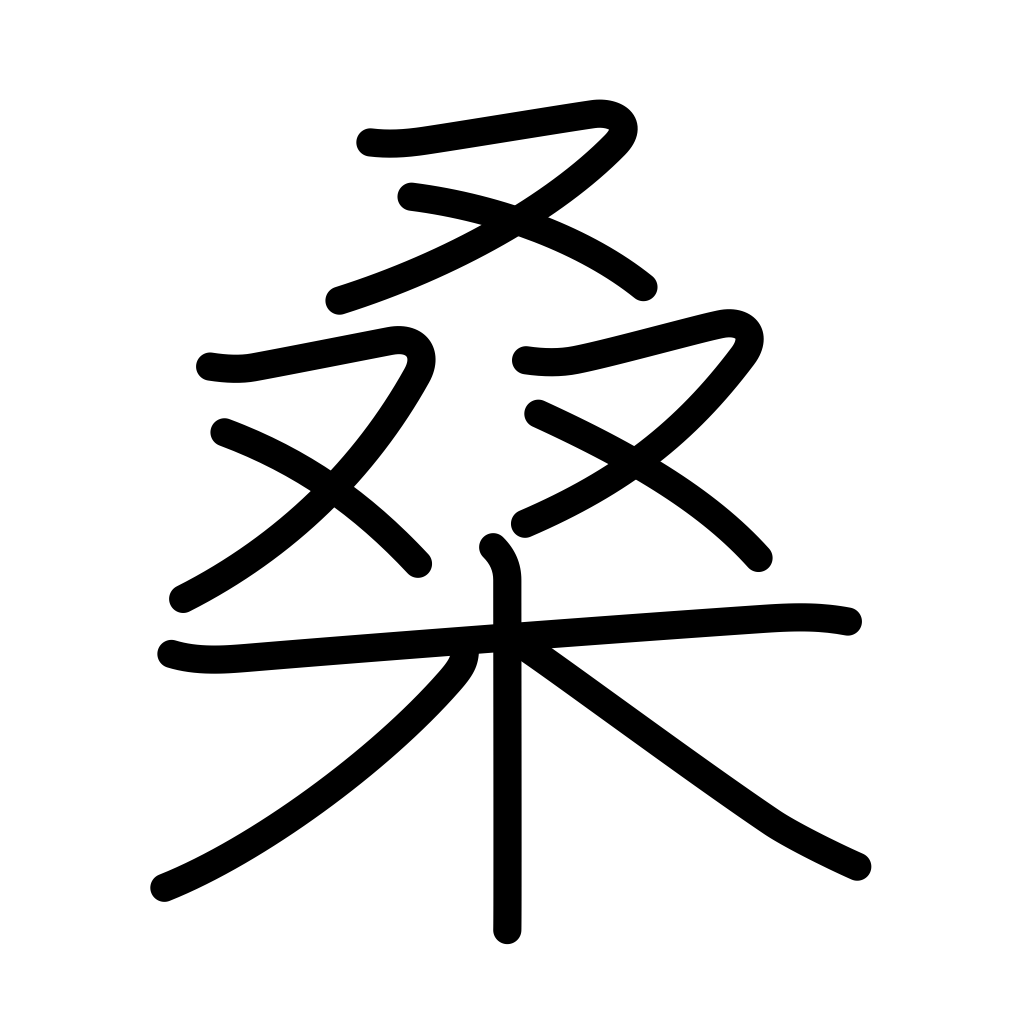
Meaning: mulberry